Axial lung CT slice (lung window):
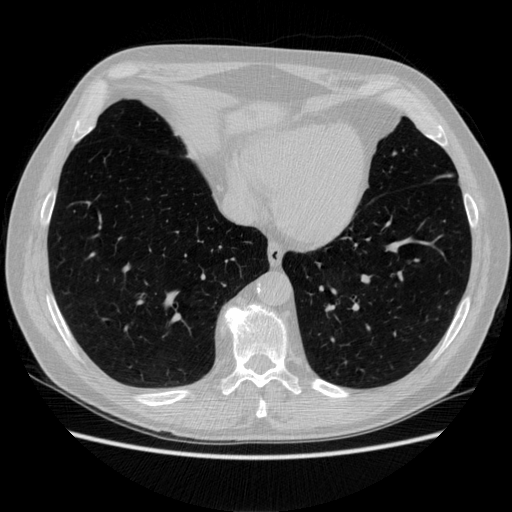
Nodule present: no